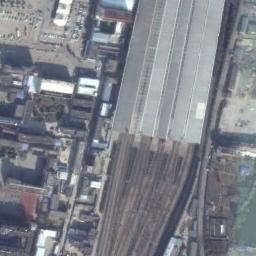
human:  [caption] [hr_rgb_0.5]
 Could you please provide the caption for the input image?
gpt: The railway station is next to some buildings .

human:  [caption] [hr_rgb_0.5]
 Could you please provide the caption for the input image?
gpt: There is a big railway station in the city .

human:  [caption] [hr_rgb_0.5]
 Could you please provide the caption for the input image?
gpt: Many buildings of different shapes are beside the railway station .

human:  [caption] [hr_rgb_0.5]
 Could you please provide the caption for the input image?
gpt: The railway station has some railways and a big building and lots of other buildings are next to the railway station .

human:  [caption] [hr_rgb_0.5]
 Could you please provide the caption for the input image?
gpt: There are some buildings beside the railway station .